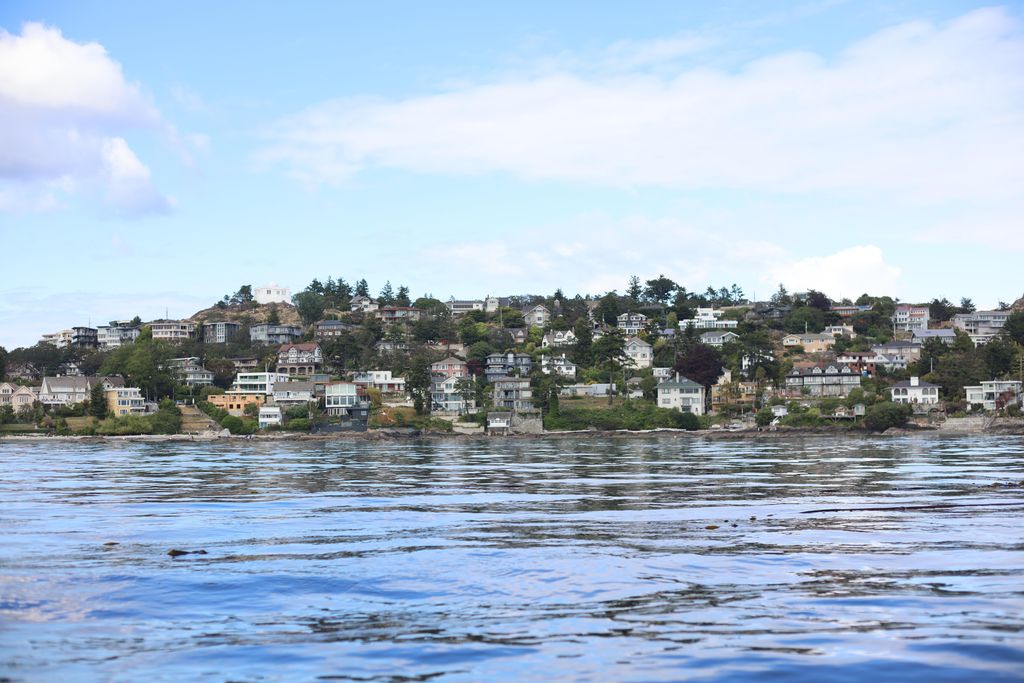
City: victoria